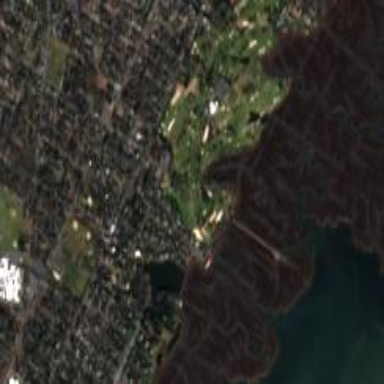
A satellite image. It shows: Golf course surrounded by greenery.